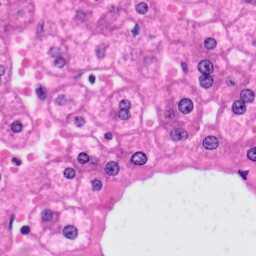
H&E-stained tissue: Liver